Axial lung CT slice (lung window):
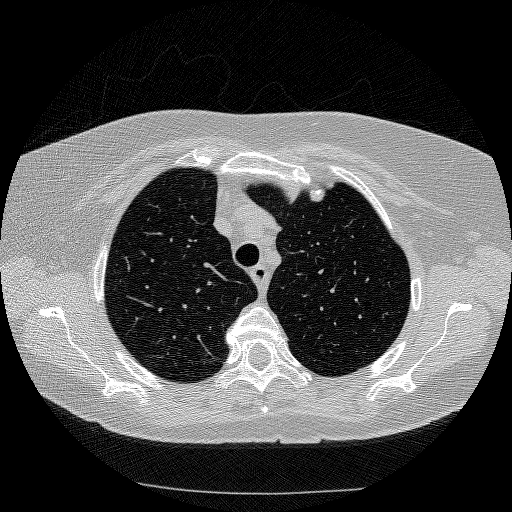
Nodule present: no